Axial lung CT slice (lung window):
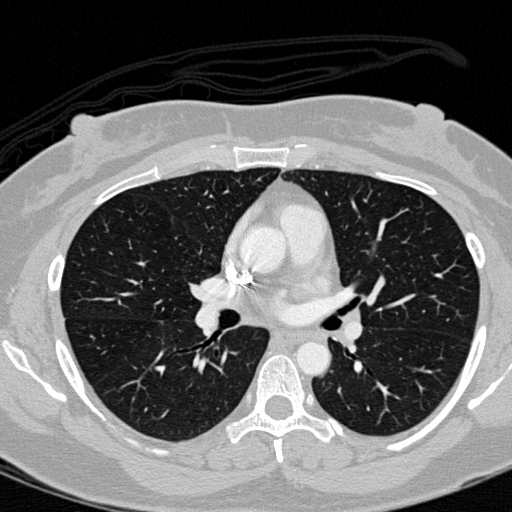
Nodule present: no